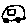
Label: car